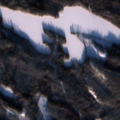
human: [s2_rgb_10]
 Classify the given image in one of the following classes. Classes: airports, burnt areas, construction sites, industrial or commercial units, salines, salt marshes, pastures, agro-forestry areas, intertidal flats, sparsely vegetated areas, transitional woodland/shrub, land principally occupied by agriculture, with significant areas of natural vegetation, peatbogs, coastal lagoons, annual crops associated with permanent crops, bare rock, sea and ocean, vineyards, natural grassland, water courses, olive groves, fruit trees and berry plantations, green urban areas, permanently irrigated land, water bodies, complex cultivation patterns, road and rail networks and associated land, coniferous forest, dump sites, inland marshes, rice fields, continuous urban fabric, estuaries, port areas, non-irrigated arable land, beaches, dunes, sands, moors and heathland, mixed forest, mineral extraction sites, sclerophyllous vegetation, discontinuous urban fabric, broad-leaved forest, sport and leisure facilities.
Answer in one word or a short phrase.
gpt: coniferous forest, mixed forest, water bodies